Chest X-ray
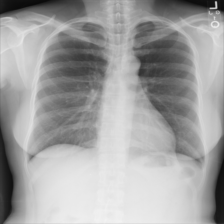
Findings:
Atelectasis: negative
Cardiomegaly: negative
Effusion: negative
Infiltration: negative
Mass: negative
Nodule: negative
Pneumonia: negative
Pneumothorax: negative
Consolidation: negative
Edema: negative
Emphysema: negative
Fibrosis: negative
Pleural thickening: negative
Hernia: negative